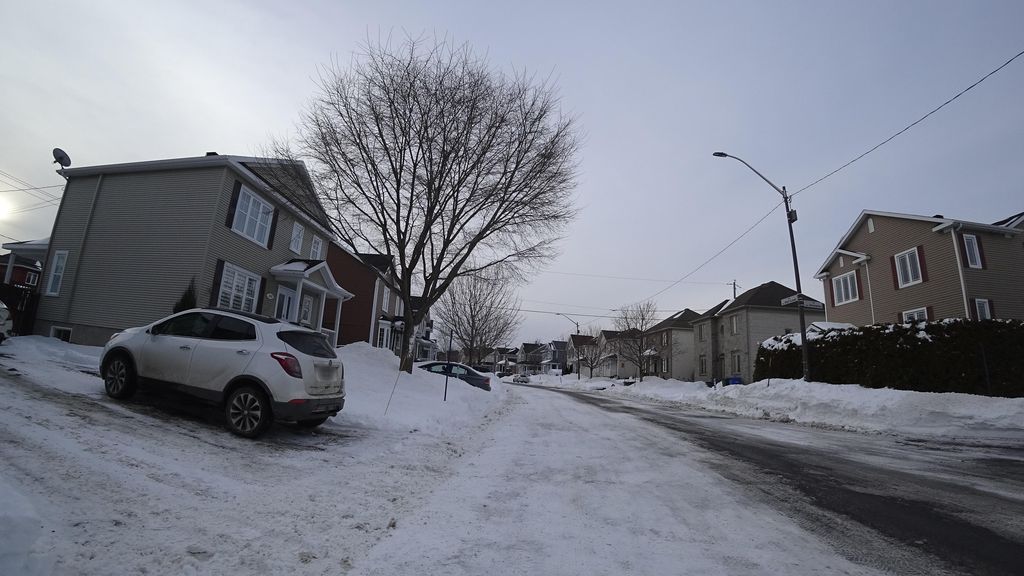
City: quebec_city